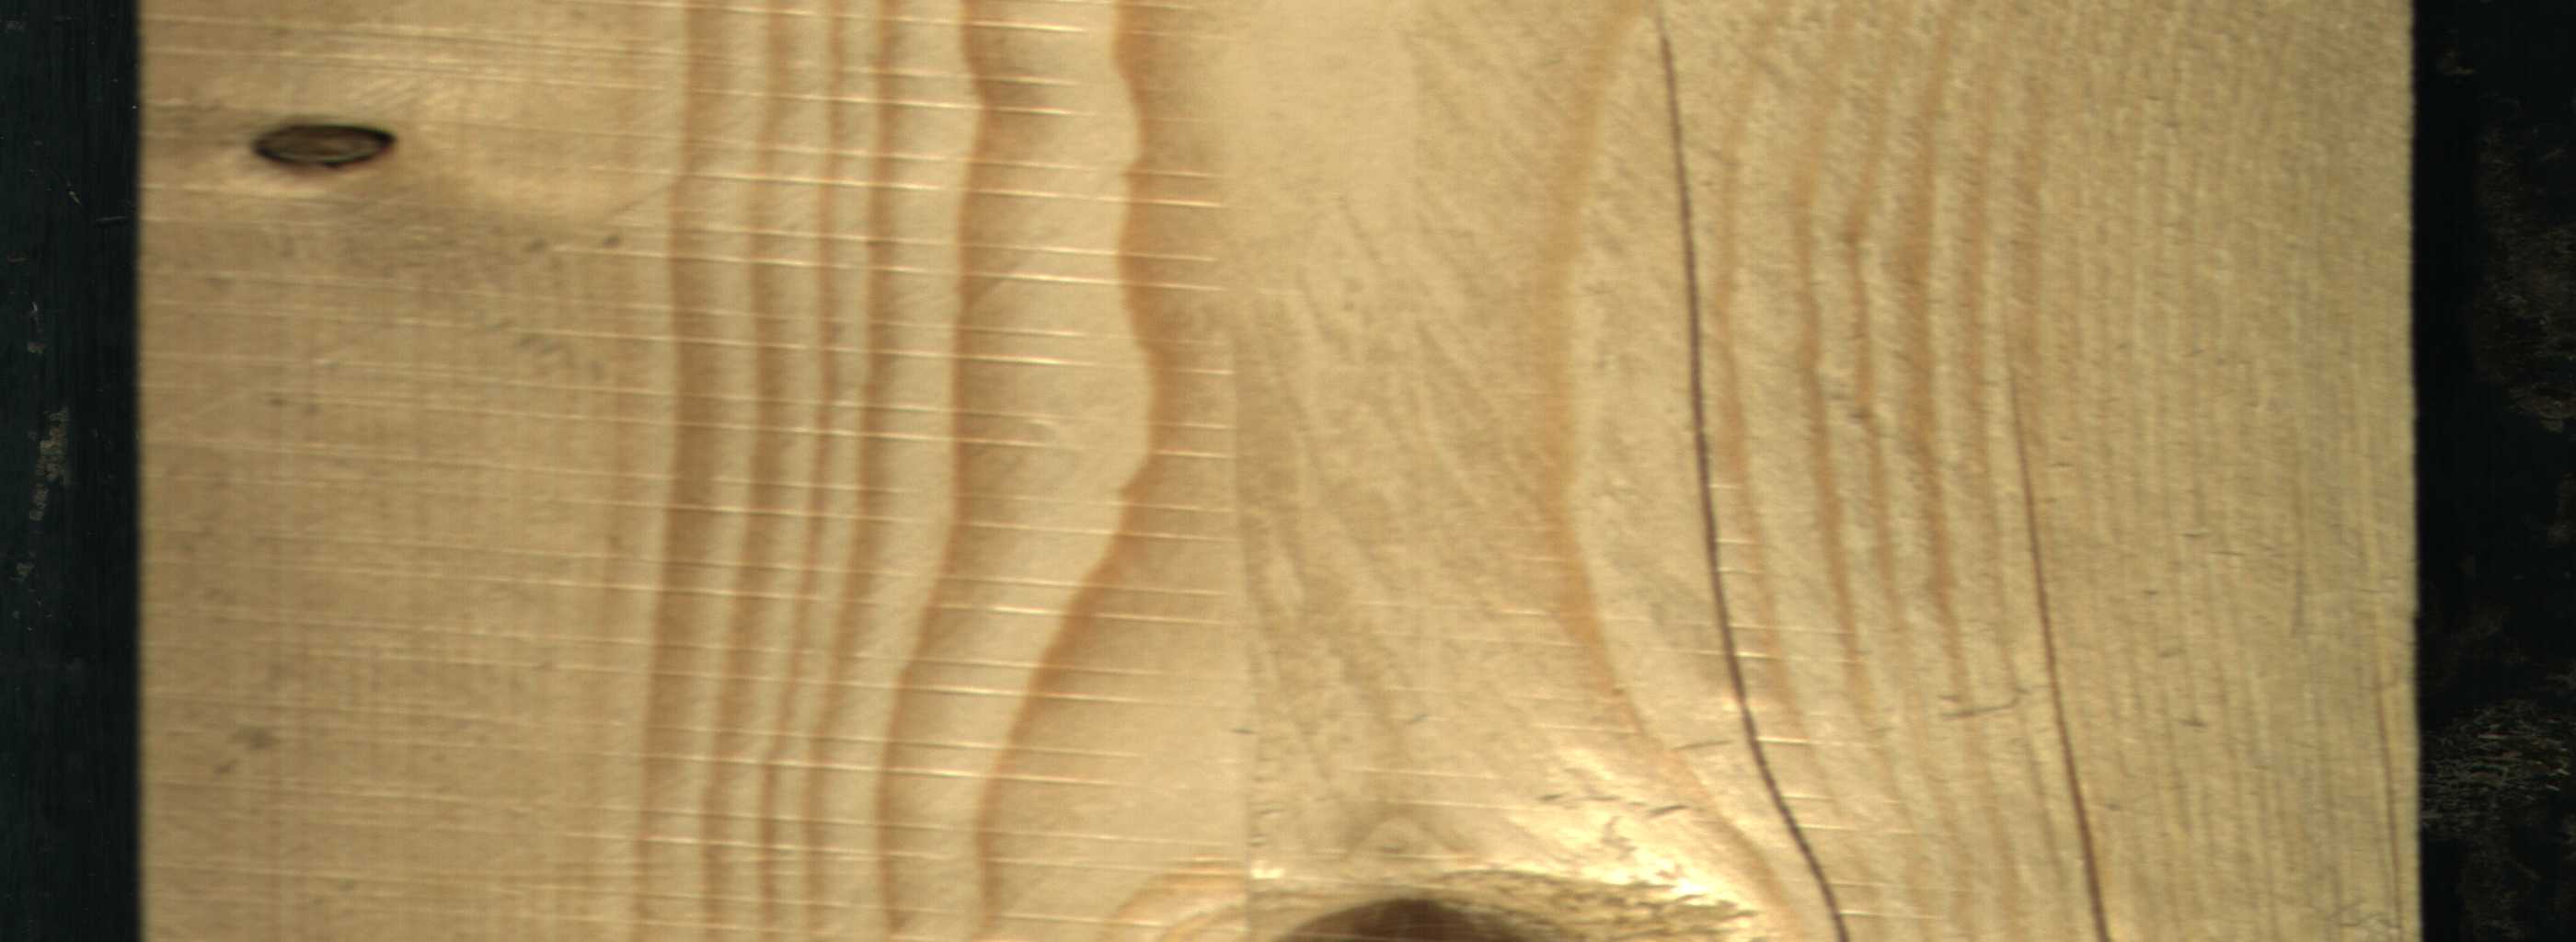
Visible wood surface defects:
Crack
Crack
Dead_Knot
Dead_Knot